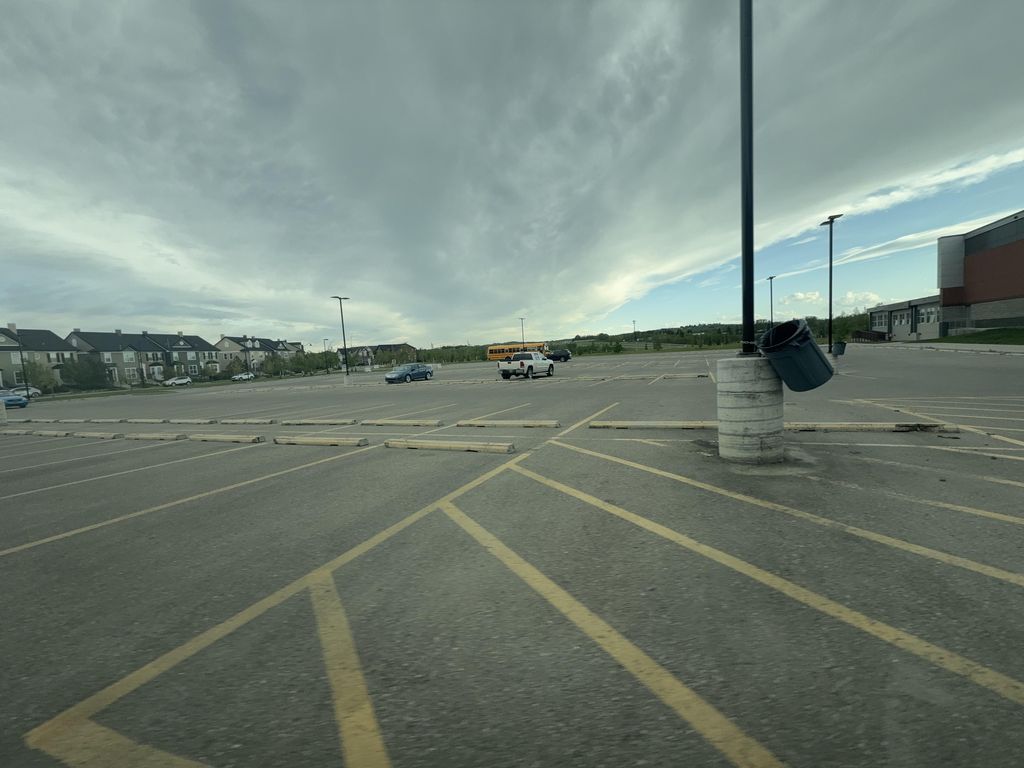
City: calgary